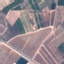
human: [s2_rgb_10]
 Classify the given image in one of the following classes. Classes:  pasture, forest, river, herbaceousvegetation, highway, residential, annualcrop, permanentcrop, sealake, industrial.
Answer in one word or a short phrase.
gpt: PermanentCrop